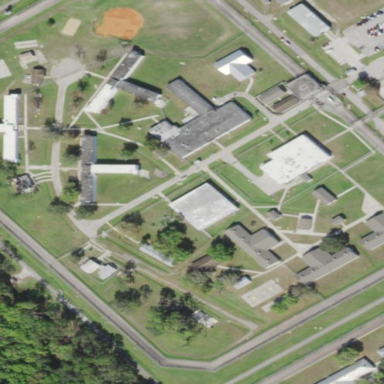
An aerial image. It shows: Prison.